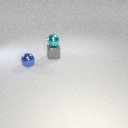
small gray metal cube below small cyan metal sphere